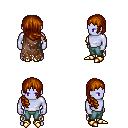
a pixel art fantasy rpg character, male body template, dark elf, purple skin, brown tattered cape, teal pants, brunette right-swept hairstyle, gold boots, four views (front, back, left, right), 2x2 character sprite sheet, small pixel art, hard edges, no anti-aliasing